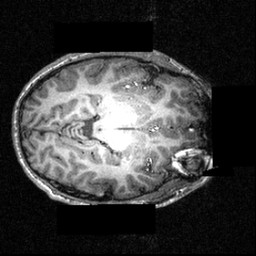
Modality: T1w
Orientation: axial
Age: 16
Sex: male
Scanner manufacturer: siemens
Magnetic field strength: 3.951 T
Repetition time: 1.5 s
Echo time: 0.00335 s